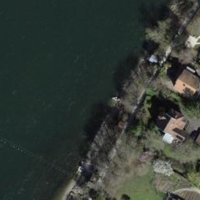
EUNIS habitat code: 15
Species observed at this site:
Aythya fuligula
Sciurus vulgaris